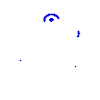
Particle: proton